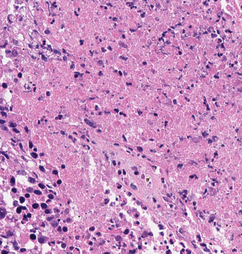
Tumor epithelial tissue: yes
Tumor-associated stroma tissue: no
Normal tissue: no